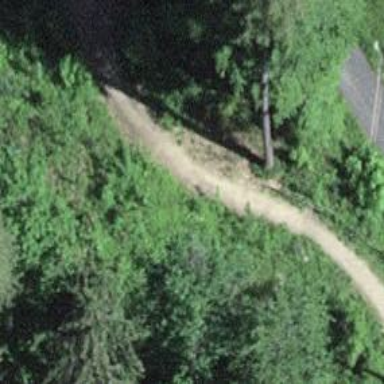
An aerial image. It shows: Dirt path.